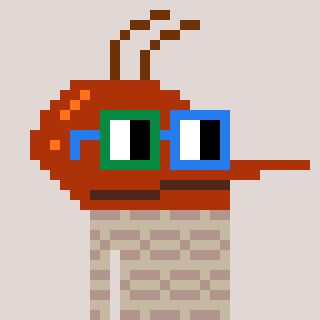
a pixel art character with square green and blue glasses, a mosquito-shaped head and a bege-colored body on a warm background